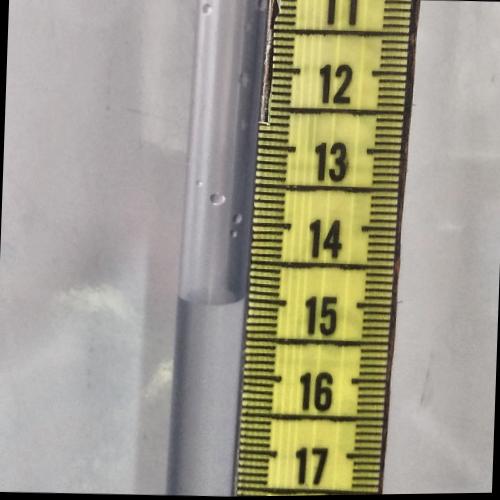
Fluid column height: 15.0 cm